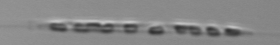
Label: Rhizosolenia